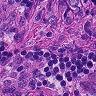
Metastatic tissue present: yes